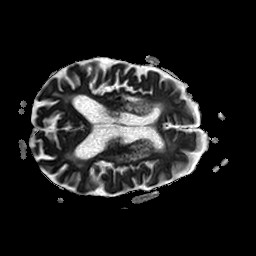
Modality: ADC
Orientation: axial
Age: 87
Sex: male
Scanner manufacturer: philips
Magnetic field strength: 1.5 T
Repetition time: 3.63 s
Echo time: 0.07194 s